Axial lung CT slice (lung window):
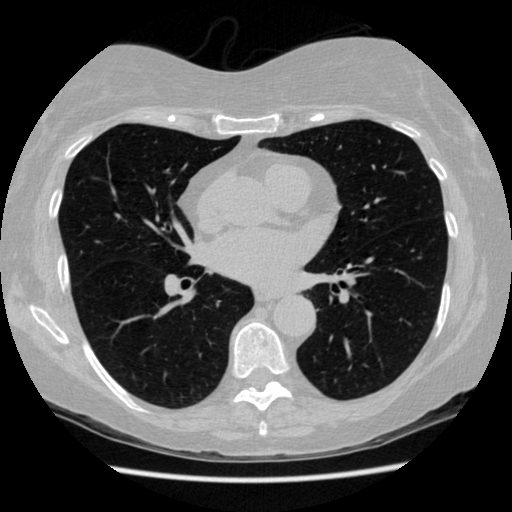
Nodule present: no